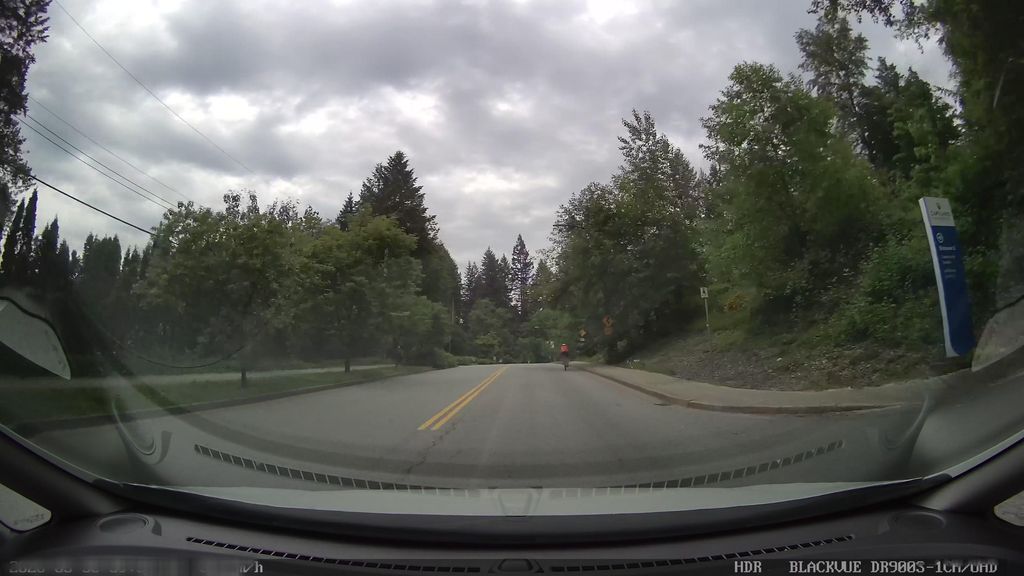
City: vancouver